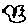
Label: bird